Field crop: tomato
Growth stage: 1
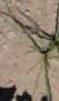
Species: cyperus